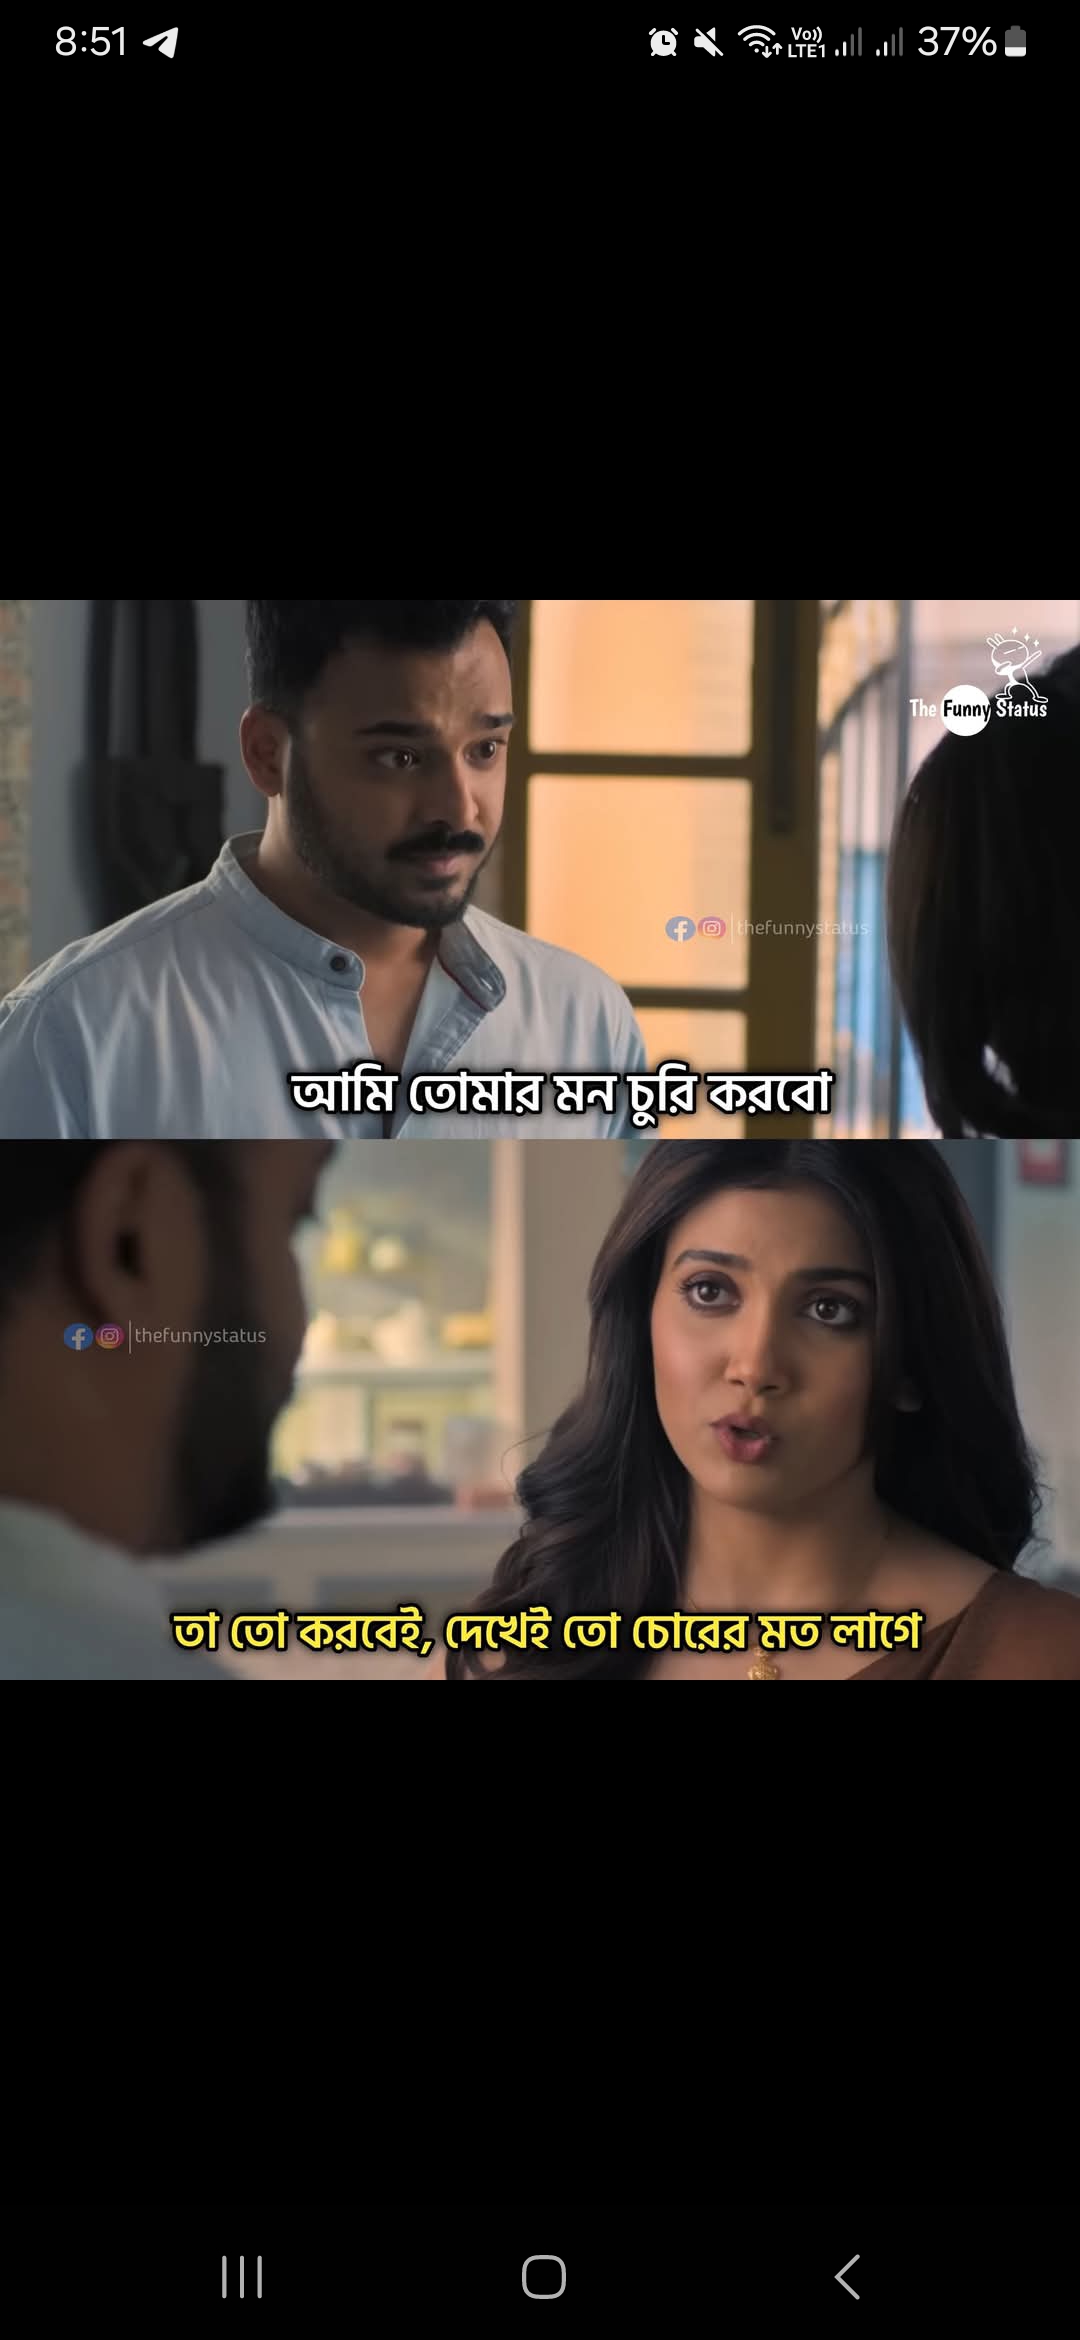
Text: আমি তোমার মন চুরি করবো
তা তো করবেই, দেখেই তো চোরের মত লাগে
Label: Hate
Hate category: Personal Offence
Targeted group: Individual